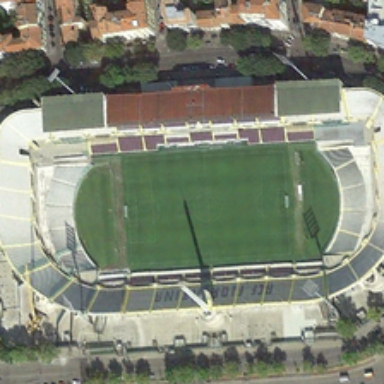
Several red buildings are near a stadium surrounded by green trees sparsely .